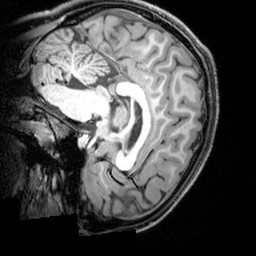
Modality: T1w
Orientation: sagittal
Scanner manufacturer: siemens
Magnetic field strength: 3 T
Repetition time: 1.9 s
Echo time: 0.00397 s